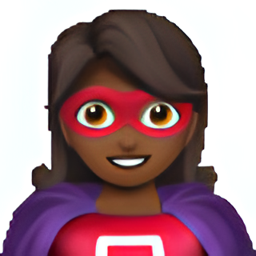
Name: woman superhero medium dark skin tone
Emoji: 🦸🏾‍♀️
Group: People & Body
Sub-group: person-fantasy